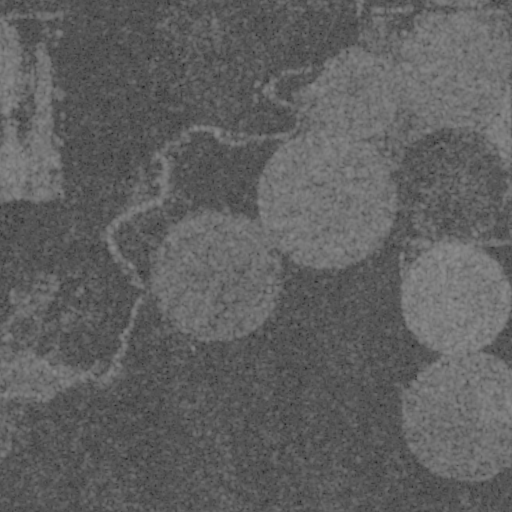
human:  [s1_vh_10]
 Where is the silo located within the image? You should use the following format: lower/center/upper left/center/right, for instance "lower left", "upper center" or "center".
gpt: The silo is located in the upper right of the image.
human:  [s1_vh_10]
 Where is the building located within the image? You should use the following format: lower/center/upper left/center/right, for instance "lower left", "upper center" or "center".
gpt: The building is located in the upper right of the image.
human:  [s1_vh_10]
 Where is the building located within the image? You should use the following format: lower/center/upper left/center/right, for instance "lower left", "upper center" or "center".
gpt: The building is located in the upper right of the image.
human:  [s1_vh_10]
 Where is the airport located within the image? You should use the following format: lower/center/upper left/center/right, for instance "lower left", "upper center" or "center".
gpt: There is no airport in the image.

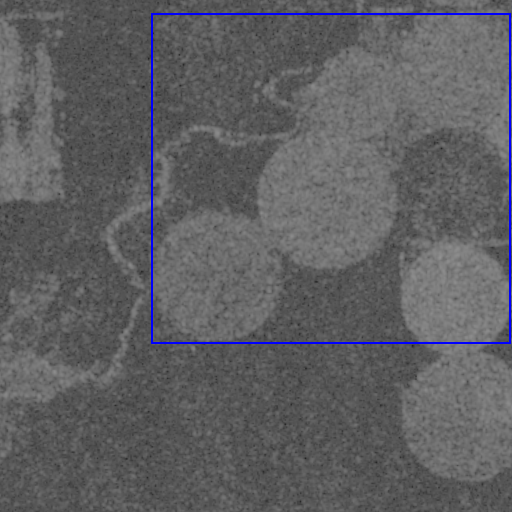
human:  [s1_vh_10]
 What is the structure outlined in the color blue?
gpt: The structure outlined in blue is a crop field.
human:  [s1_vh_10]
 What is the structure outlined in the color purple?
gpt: There is no purple outline.